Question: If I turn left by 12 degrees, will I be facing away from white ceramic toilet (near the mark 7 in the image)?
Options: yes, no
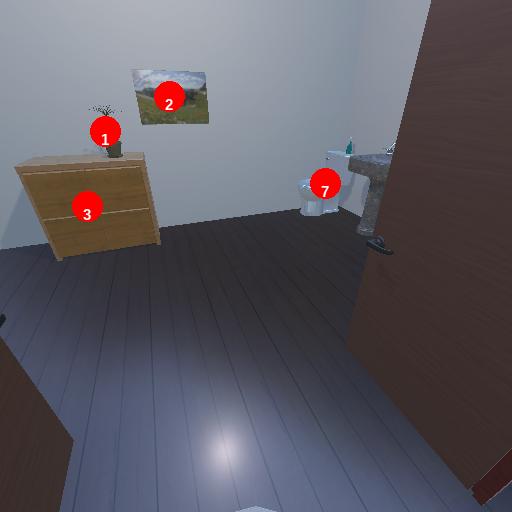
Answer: yes